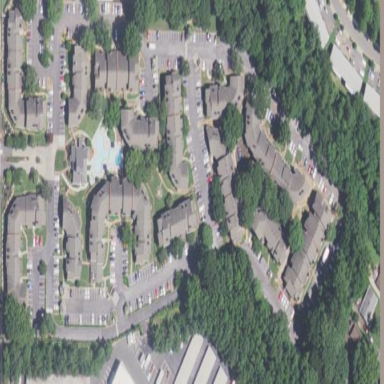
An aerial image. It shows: Residential area with apartments.